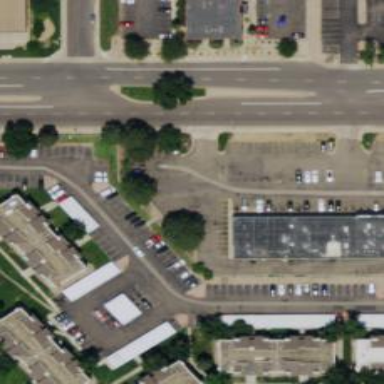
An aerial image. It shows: Convenience shop.